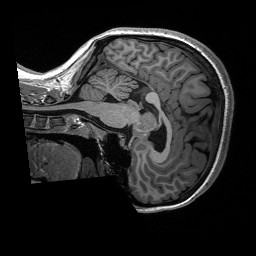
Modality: T1w
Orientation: sagittal
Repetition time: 8 s
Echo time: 0.066 s